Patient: sex M, age 42
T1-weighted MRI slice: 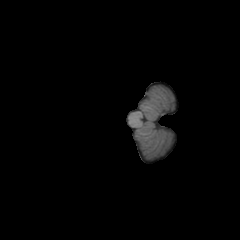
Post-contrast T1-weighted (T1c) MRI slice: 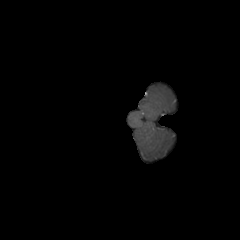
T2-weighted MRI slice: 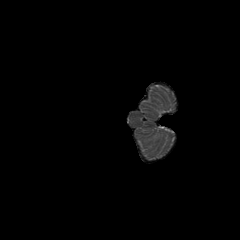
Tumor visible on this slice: no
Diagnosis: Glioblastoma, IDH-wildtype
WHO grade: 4